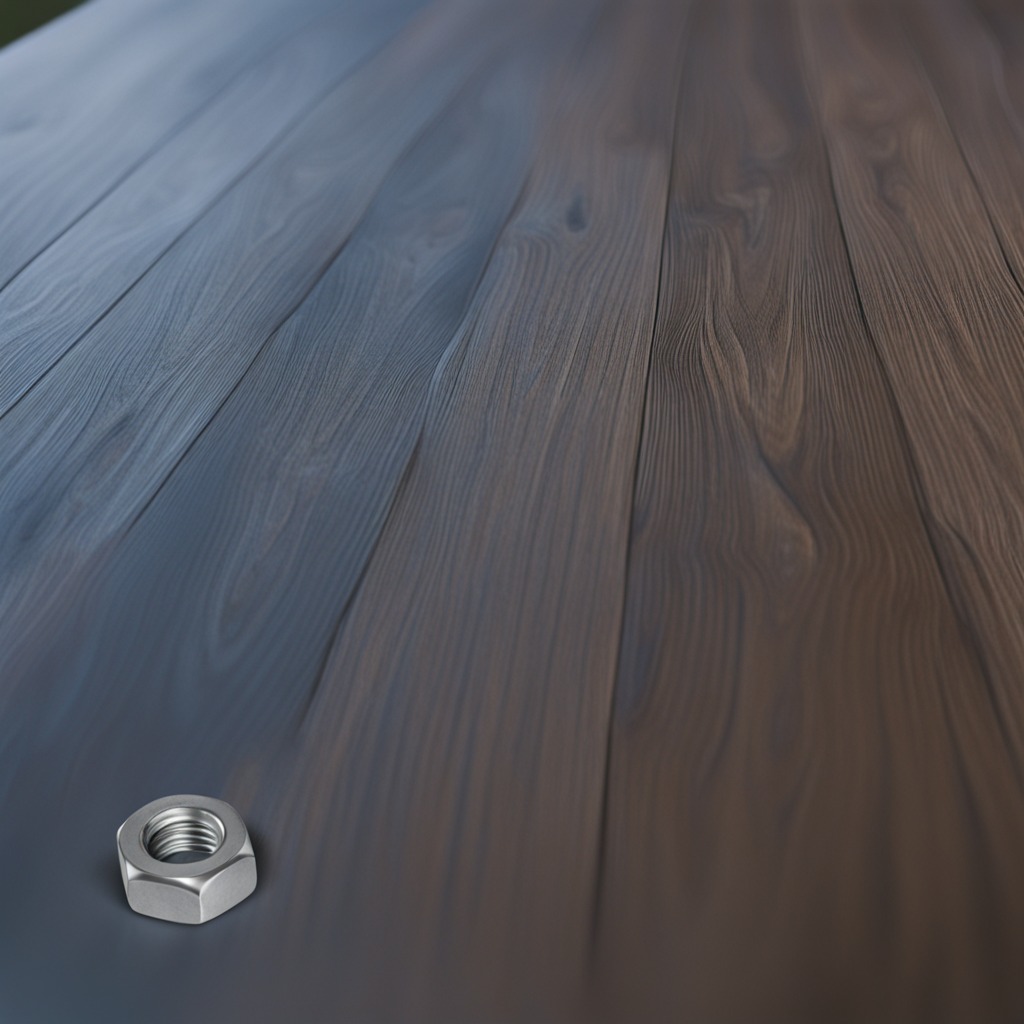
A metal nut lies on a table with burn marks in a small garage at twilight.